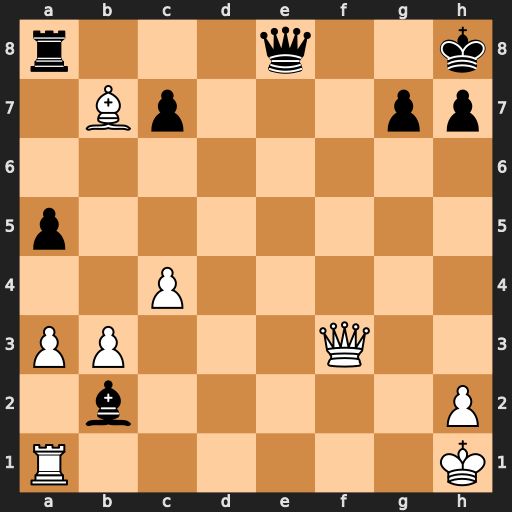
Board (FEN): r3q2k/1Bp3pp/8/p7/2P5/PP3Q2/1b5P/R6K
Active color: w
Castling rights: -
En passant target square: -
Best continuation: Rb1 Rd8 Rxb2 Qe1+ Kg2